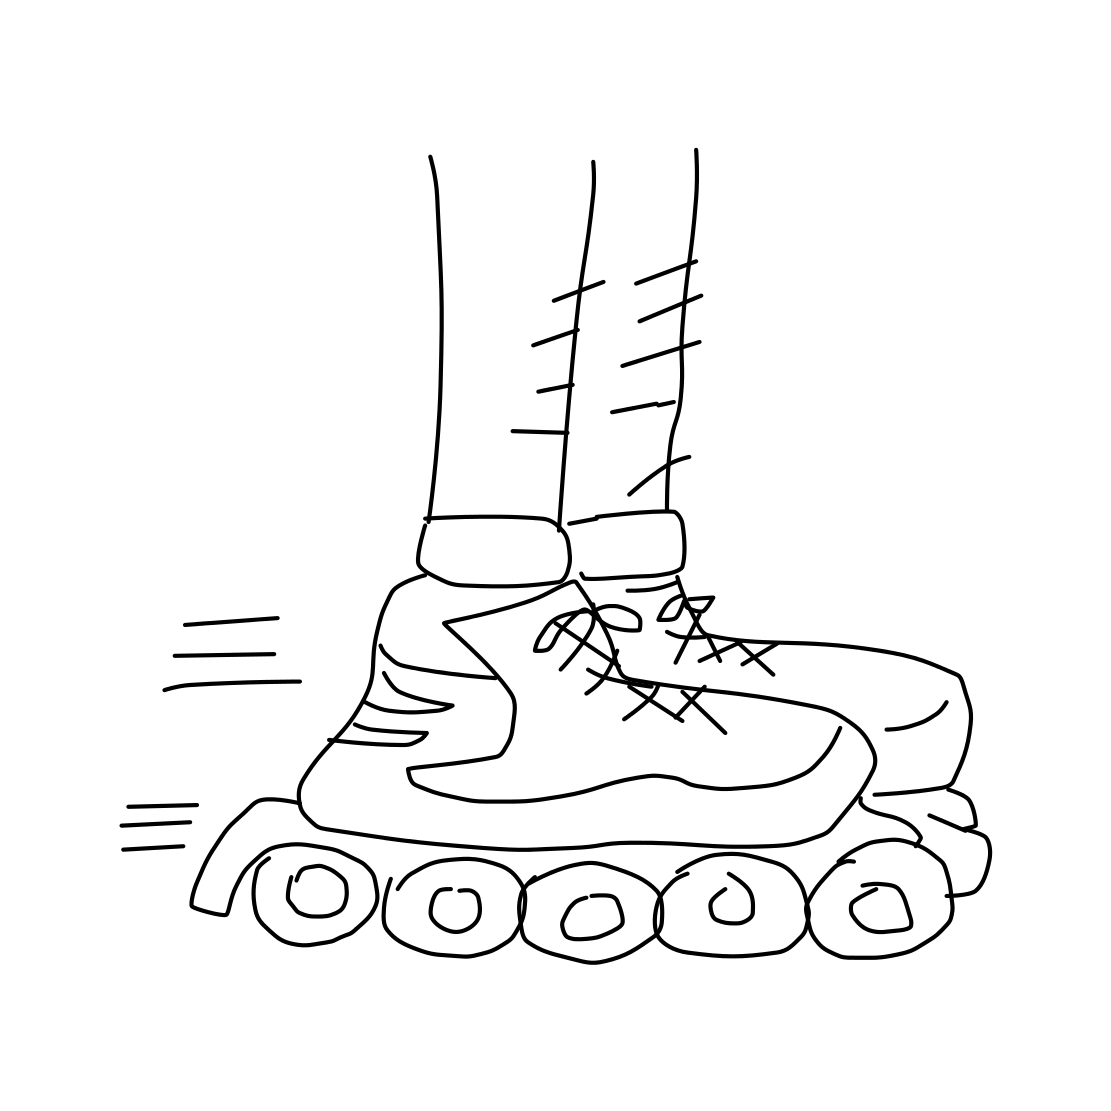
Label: rollerblades